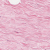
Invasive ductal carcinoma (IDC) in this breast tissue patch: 0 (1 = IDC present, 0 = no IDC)